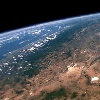
Label: land